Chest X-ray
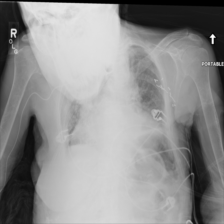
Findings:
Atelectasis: negative
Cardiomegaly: negative
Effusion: negative
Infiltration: negative
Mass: negative
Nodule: negative
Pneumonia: negative
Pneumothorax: negative
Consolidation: negative
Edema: negative
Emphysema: negative
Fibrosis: negative
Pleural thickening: negative
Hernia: negative